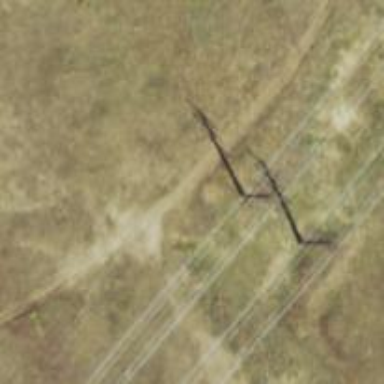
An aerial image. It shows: Power tower.